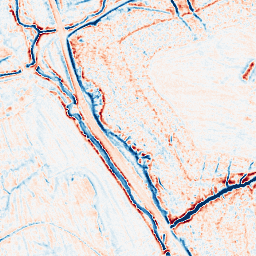
Category: classical
Decomposition family: gaussian_anisotropic
Decomposition parameters: sigma_x: 2
sigma_y: 2
Upsampling method: cubic_mitchell
Upsampling parameters: scale: 8
Upsampling scale: 8